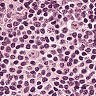
Metastatic tissue present: no